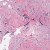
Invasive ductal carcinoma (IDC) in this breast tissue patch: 0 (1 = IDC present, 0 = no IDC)